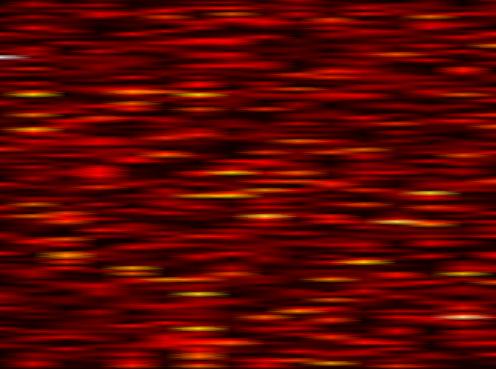
Label: OFDM